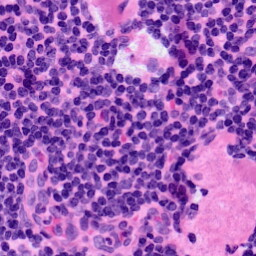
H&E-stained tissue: LymphNode